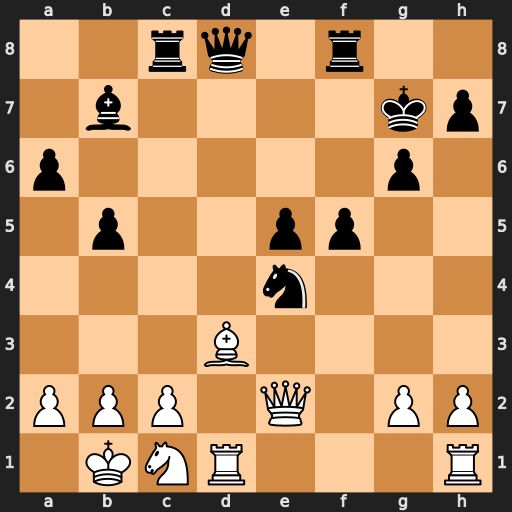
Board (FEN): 2rq1r2/1b4kp/p5p1/1p2pp2/4n3/3B4/PPP1Q1PP/1KNR3R
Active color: w
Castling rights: -
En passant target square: -
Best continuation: Bxe4 Bxe4 Rxd8